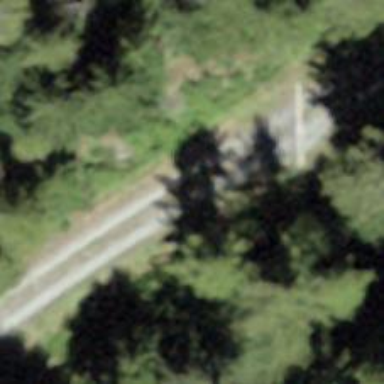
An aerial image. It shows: Track with grade 3 surface.